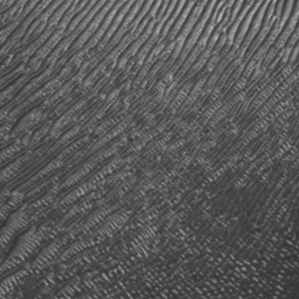
Label: frost